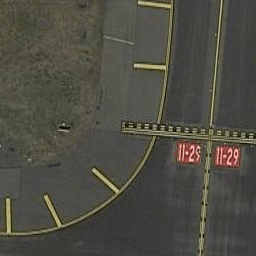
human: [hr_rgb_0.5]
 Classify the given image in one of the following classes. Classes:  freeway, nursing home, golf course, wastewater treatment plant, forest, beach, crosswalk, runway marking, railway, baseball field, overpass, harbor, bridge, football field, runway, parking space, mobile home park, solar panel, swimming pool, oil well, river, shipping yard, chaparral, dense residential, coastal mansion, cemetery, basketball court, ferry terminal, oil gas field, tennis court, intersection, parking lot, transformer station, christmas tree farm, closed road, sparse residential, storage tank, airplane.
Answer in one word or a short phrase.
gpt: runway marking